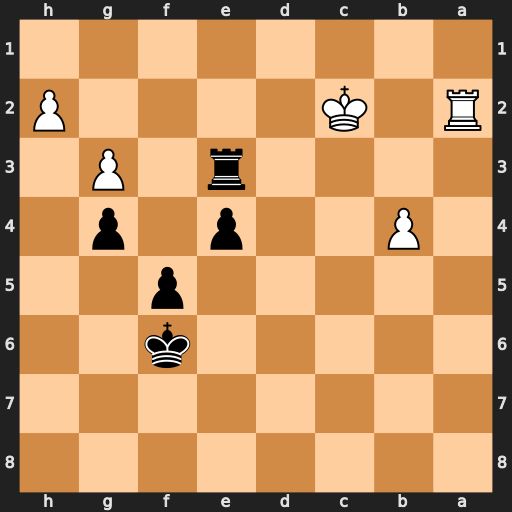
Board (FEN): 8/8/5k2/5p2/1P2p1p1/4r1P1/R1K4P/8
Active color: b
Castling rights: -
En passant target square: -
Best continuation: Re2+ Kc3 Rxa2